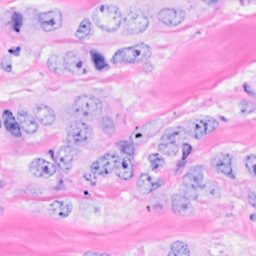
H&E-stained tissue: Breast